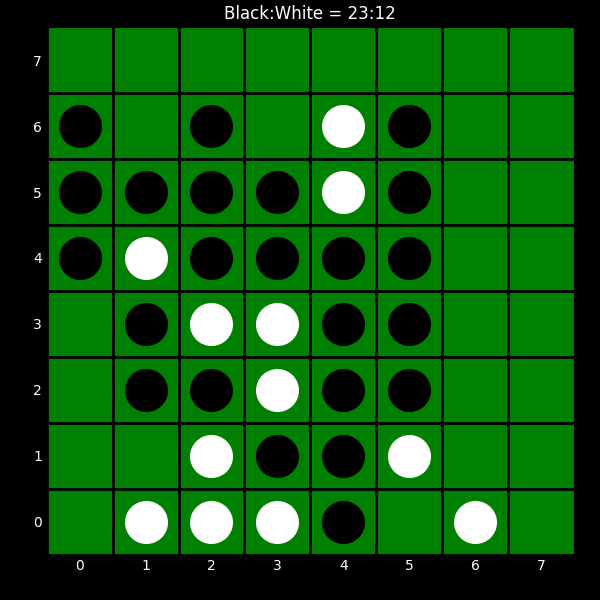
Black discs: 23
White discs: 12